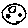
Label: moon